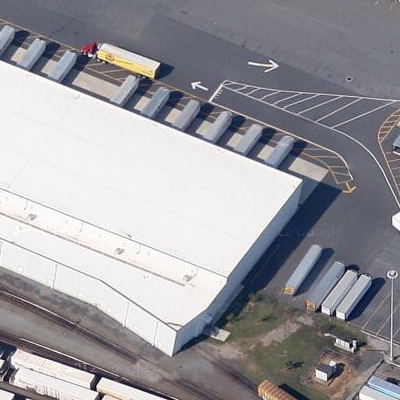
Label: cIndustry